Field crop: tomato
Growth stage: 1
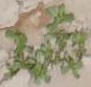
Species: portulaca